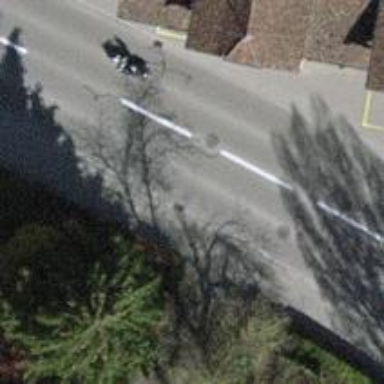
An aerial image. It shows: Secondary road with asphalt surface.